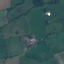
Land use / land cover: Pasture